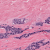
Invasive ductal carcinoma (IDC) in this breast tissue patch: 1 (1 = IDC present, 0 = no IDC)